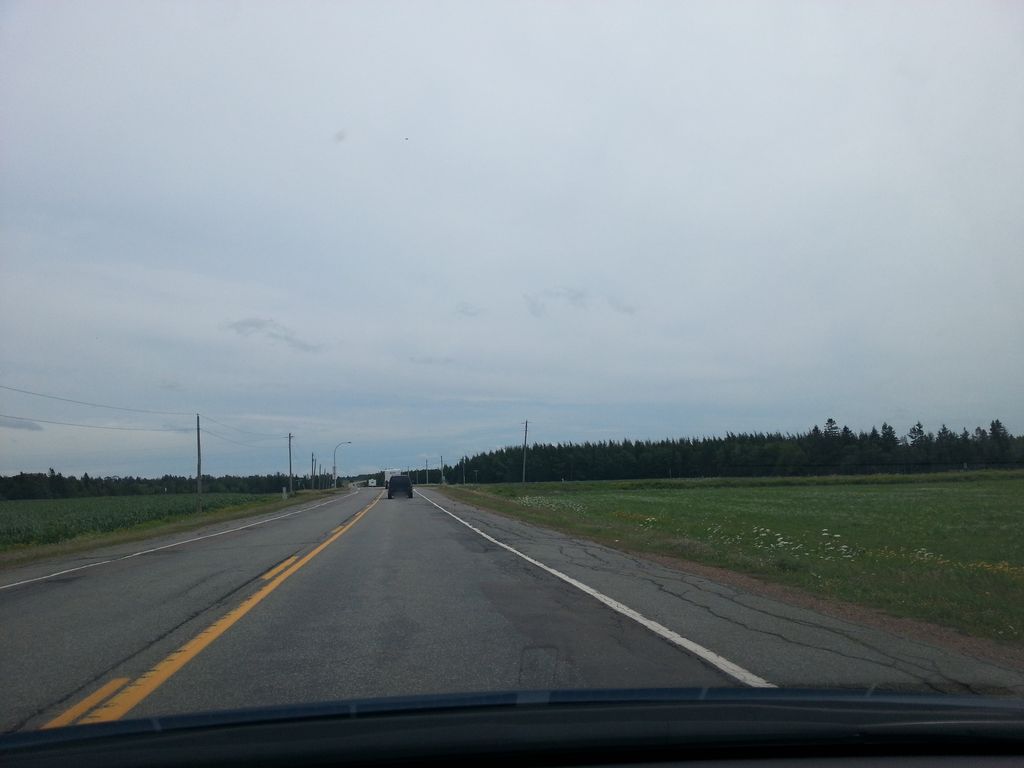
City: charlottetown